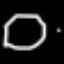
Label: octagon